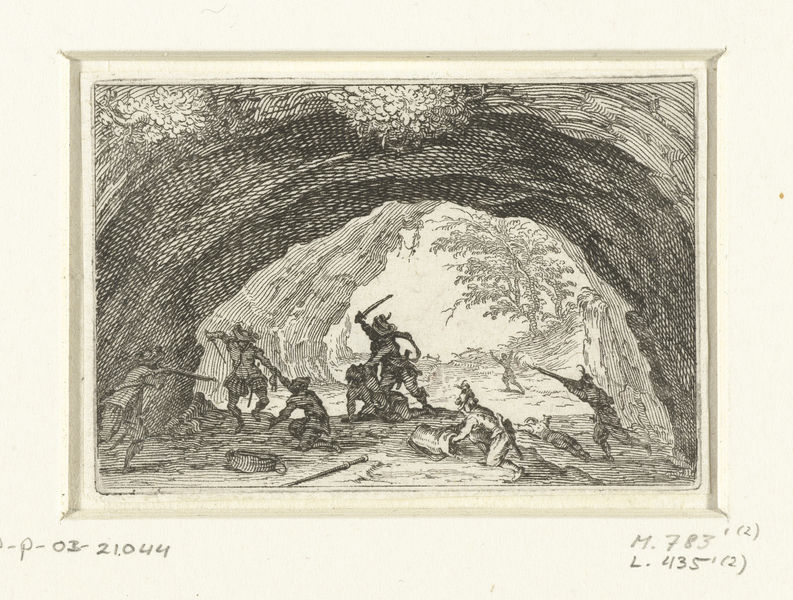
Titel: Gevecht in een grot
Künstler: Jacques Callot
Standort: Amsterdam
Institution: Rijksmuseum
Schlagwörter: baum, felsen, kampf, mann, bäume, männer, skizze, zeichnung, höhle, bogen, fels, schlacht, druck, schwert, schwerter, leichen, tote, kämpfen, töten, stoecke